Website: lowes
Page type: cart
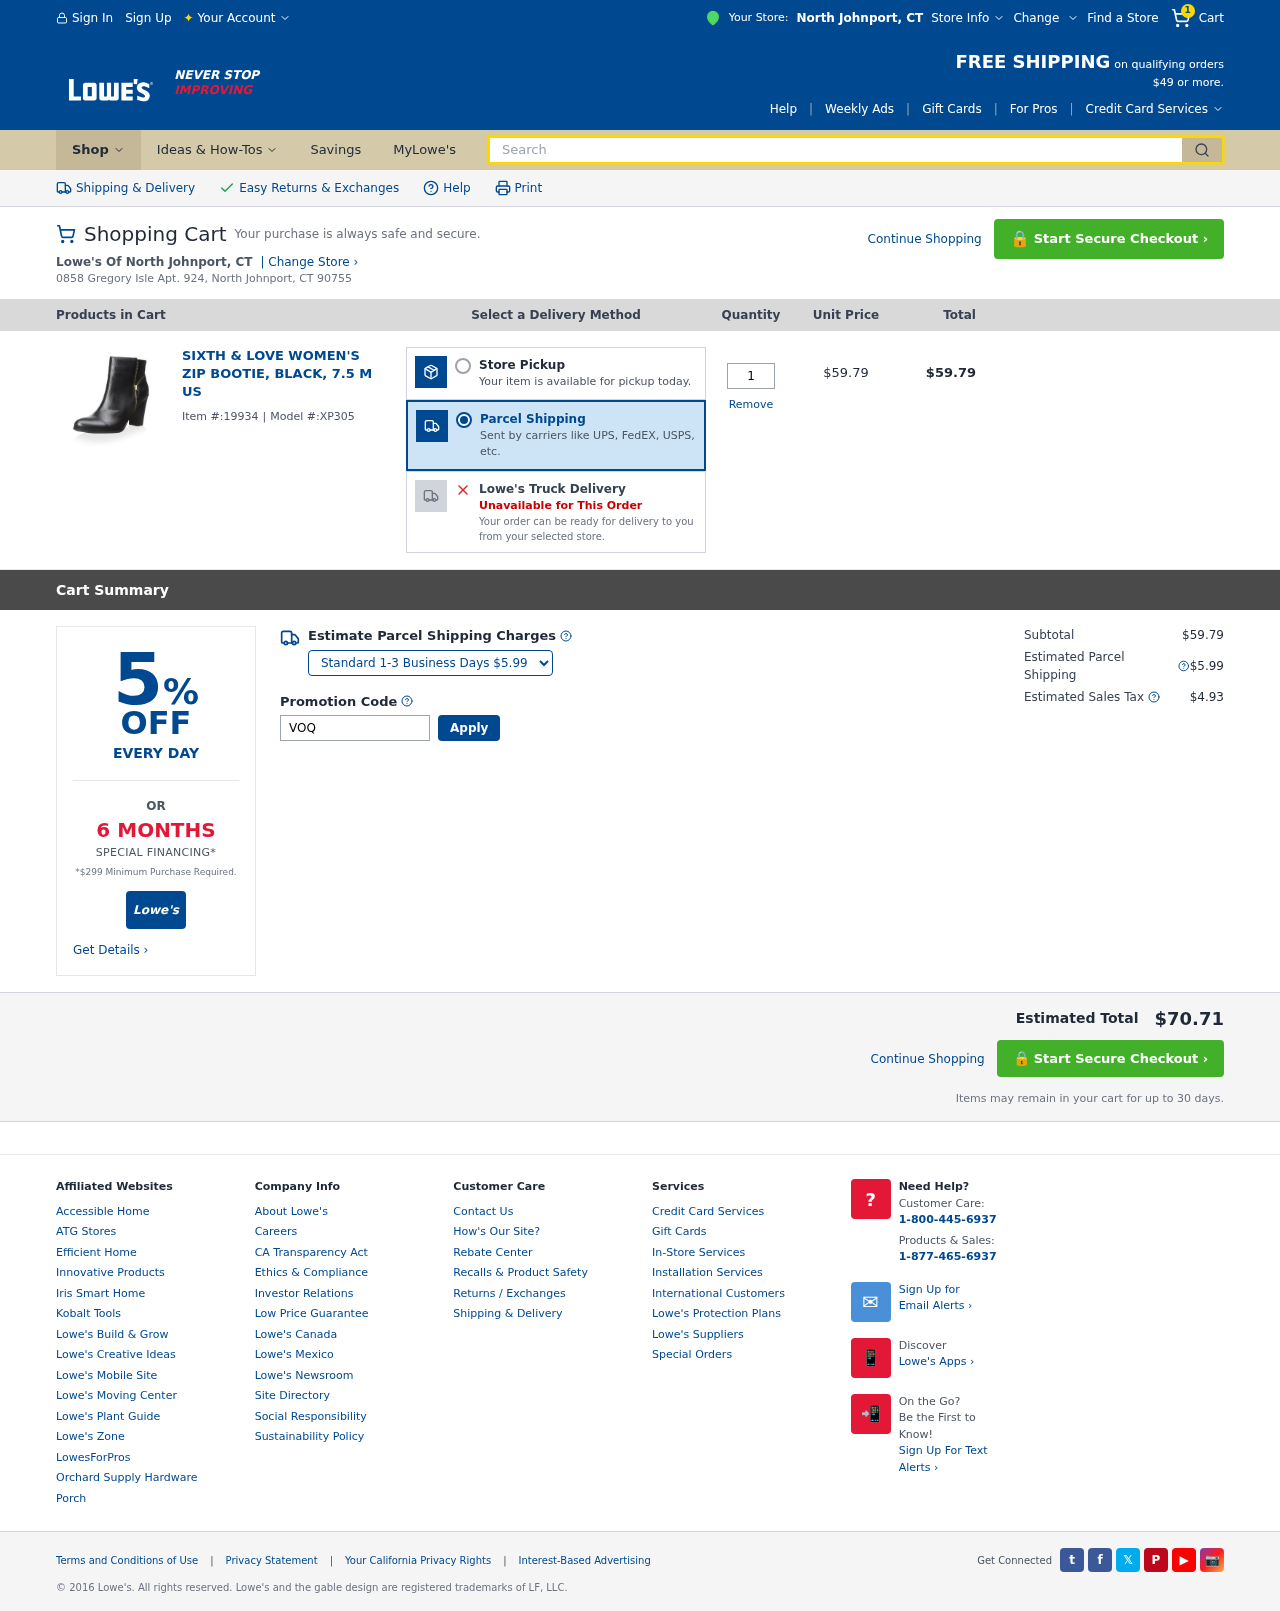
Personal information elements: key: PII_CITY
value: North Johnport
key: PII_STATE_ABBR
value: CT
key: PII_STREET
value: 0858 Gregory Isle Apt. 924
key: PII_CITY_STATE_ZIP
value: North Johnport, CT 90755
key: PII_PROMO_CODE
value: VOQN24
Product elements: key: PRODUCT1_NAME
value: Sixth & Love Women's Zip Bootie, Black, 7.5 M US
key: PRODUCT1_PRICE
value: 59.79
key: PRODUCT1_QUANTITY
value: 1
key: PRODUCT1_ITEM_ID
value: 19934
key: PRODUCT1_MODEL_ID
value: XP305
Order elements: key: ORDER_NUM_ITEMS
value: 1
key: ORDER_ITEM_TOTAL
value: $59.79
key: ORDER_SUBTOTAL
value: $59.79
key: ORDER_SHIPPING_COST
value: $5.99
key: ORDER_TAX
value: $4.93
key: ORDER_TOTAL
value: $70.71
Search elements: key: HEADER_SEARCH
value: Search